Question: The following query is designed to find the number of people who went to a hospital, the total number of people who went to a hospital and the divide those two to find a percentage. The table 'Claims' is two million plus rows and does have the correct non-clustered index of 'patientid, admissiondate, and dischargdate'. The query runs quickly enough but I'm interested in how I could make it more usable. I would like to be able to add another code in the line where '(hcpcs.hcpcs ='97001')' and have the change in 'percentRehabNotHomeHealth' be relfected in another column. Is there possible without writing a big, fat join statement where I join the results of the two queries together? I know that by adding the extra column the math won't look right, but I'm not worried about that at the moment. desired sample output: <URL>
database schema

'''
select h.hospitalname
,count(*) as visitCounts
,hospitalcounts
,round(count(*)/cast(hospitalcounts as float) *100,2) as percentRehabNotHomeHealth
from Patient p
inner join statecounties as sc on sc.countycode = p.countycode
and sc.statecode = p.statecode
inner join hospitals as h on h.npi=p.hospitalnpi
inner join
--this join adds the hospitalCounts column
(
select h.hospitalname, count(*) as hospitalCounts
from hospitals as h
inner join patient as p on p.hospitalnpi=h.npi
where p.statecode='21' and h.statecode='21'
group by h.hospitalname
) as t on t.hospitalname=h.hospitalname
--this where exists clause gives the visitCounts column
where h.stateCode='21' and p.statecode='21'
and exists
(
select distinct p2.patientid
from Patient as p2
inner join Claims as c on c.patientid = p2.patientid
and c.admissiondate = p2.admissiondate
and c.dischargedate = p2.dischargedate
inner join hcpcs on hcpcs.hcpcs=c.hcpcs
inner join hospitals as h on h.npi=p2.hospitalnpi
where (hcpcs.hcpcs ='97001' or hcpcs.hcpcs='9339' or hcpcs.hcpcs='97002')
and p2.patientid=p.patientid
)
and hospitalcounts > 10
group by h.hospitalname, t.hospitalcounts
having count(*)>10
'''
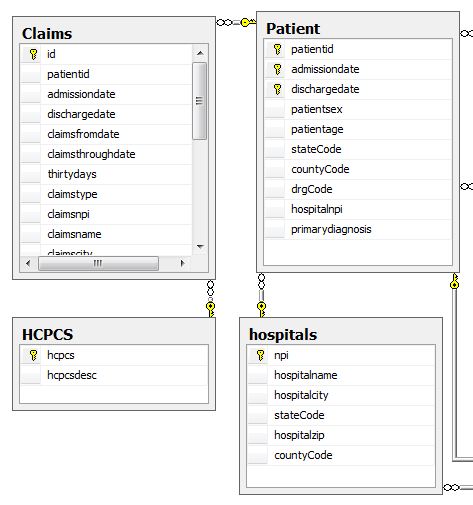
Answer: You might look into CTE (Common Table Expressions) to get what you need. It would allow you to get summarized data and join that back to the detail on a common key. As an example I modified your join on the subquery to be a CTE.
'''
;with hospitalCounts as (
select h.hospitalname, count(*) as hospitalCounts
from hospitals as h
inner join patient as p on p.hospitalnpi=h.npi
where p.statecode='21' and h.statecode='21'
group by h.hospitalname
)
select h.hospitalname
,count(*) as visitCounts
,hospitalcounts
,round(count(*)/cast(hospitalcounts as float) *100,2) as percentRehabNotHomeHealth
from Patient p
inner join statecounties as sc on sc.countycode = p.countycode
and sc.statecode = p.statecode
inner join hospitals as h on h.npi=p.hospitalnpi
inner join hospitalCounts on t.hospitalname=h.hospitalname
--this where exists clause gives the visitCounts column
where h.stateCode='21' and p.statecode='21'
and exists
(
select p2.patientid
from Patient as p2
inner join Claims as c on c.patientid = p2.patientid
and c.admissiondate = p2.admissiondate
and c.dischargedate = p2.dischargedate
inner join hcpcs on hcpcs.hcpcs=c.hcpcs
inner join hospitals as h on h.npi=p2.hospitalnpi
where (hcpcs.hcpcs ='97001' or hcpcs.hcpcs='9339' or hcpcs.hcpcs='97002')
and p2.patientid=p.patientid
)
and hospitalcounts > 10
group by h.hospitalname, t.hospitalcounts
having count(*)>10
'''